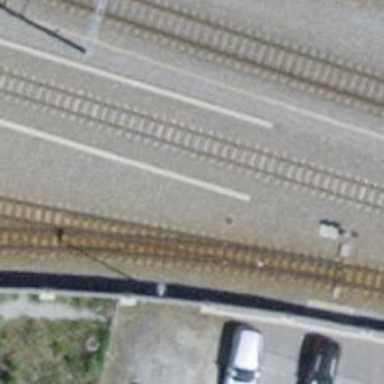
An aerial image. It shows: Railway switch.